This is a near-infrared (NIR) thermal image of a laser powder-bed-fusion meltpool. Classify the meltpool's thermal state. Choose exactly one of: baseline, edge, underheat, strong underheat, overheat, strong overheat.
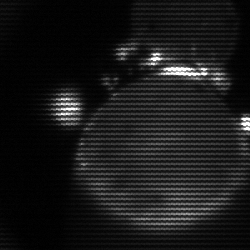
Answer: edge